Question: I have C# code that makes tabs.I have to combine 4 tabs into 1. at the bottom left here you can see:

Code for this: I think the issue is pinpointed to the grid row and grid column, as you can see there is overlap and the 4rth tab is not showing at all.
'''
<Button x:Class="TDashboard.Common.Modules.CNASummary.Views.CNASummaryTileView"
xmlns="http://schemas.microsoft.com/winfx/2006/xaml/presentation"
xmlns:x="http://schemas.microsoft.com/winfx/2006/xaml"
xmlns:mc="http://schemas.openxmlformats.org/markup-compatibility/2006"
xmlns:d="http://schemas.microsoft.com/expression/blend/2008"
xmlns:dx="http://schemas.devexpress.com/winfx/2008/xaml/core"
xmlns:vc="clr-namespace:Visifire.Charts;assembly=WPFVisifire.Charts"
mc:Ignorable="d"
d:DesignHeight="280"
d:DesignWidth="560"
MinHeight="{StaticResource TileMinHeight}"
MinWidth="{StaticResource TileMinWidth}"
MaxHeight="{StaticResource TileMaxHeight}"
MaxWidth="{StaticResource TileMaxWidth}"
Command="{Binding Command}"
Template="{StaticResource TileControlTemplate}">
<StackPanel Orientation="Vertical"
dx:ThemeManager.ThemeName="Office2007Blue">
<Grid>
<Grid.RowDefinitions>
<RowDefinition Height="120" />
<RowDefinition Height="120" />
</Grid.RowDefinitions>
<Grid.ColumnDefinitions>
<ColumnDefinition Width="260" />
<ColumnDefinition Width="260" />
</Grid.ColumnDefinitions>
<vc:Chart x:Name="CNAPoorEating"
Watermark="False"
Width="Auto"
Height="Auto"
VerticalContentAlignment="Stretch"
HorizontalContentAlignment="Stretch"
HorizontalAlignment="Stretch"
VerticalAlignment="Stretch"
MinHeight="60"
MinWidth="{StaticResource ChartMinWidth}"
CornerRadius="11,11,11,11"
RenderTransformOrigin="0.5,0.5"
FontSize="8"
Background="Transparent" Grid.Column="0" Grid.Row="0">
<vc:Chart.PlotArea>
<vc:PlotArea Background="#<PHONE>" />
</vc:Chart.PlotArea>
<vc:Chart.Titles>
<vc:Title Text="Num. Patients Poor Eating" />
</vc:Chart.Titles>
<vc:Chart.AxesX>
<vc:Axis IntervalType="Days"
ValueFormatString="MMM-d"
Interval="1">
<vc:Axis.AxisLabels>
<vc:AxisLabels Angle="0" />
</vc:Axis.AxisLabels>
</vc:Axis>
</vc:Chart.AxesX>
<vc:Chart.Series>
<vc:DataSeries RenderAs="Column"
DataSource="{Binding CNAPoorEatingData}"
XValueFormatString="MMM-d">
<vc:DataSeries.DataMappings>
<vc:DataMapping MemberName="XValue"
Path="Day" />
<vc:DataMapping MemberName="YValue"
Path="Count" />
</vc:DataSeries.DataMappings>
</vc:DataSeries>
</vc:Chart.Series>
</vc:Chart>
<vc:Chart x:Name="CNABathing"
Watermark="False"
Width="Auto"
Height="Auto"
VerticalContentAlignment="Stretch"
HorizontalContentAlignment="Stretch"
HorizontalAlignment="Stretch"
VerticalAlignment="Stretch"
MinHeight="60"
MinWidth="{StaticResource ChartMinWidth}"
CornerRadius="11,11,11,11"
RenderTransformOrigin="0.5,0.5"
FontSize="8"
Background="Transparent" Grid.Column="1" Grid.Row="0">
<vc:Chart.PlotArea>
<vc:PlotArea Background="#<PHONE>" />
</vc:Chart.PlotArea>
<vc:Chart.Titles>
<vc:Title Text="CNABathing" />
</vc:Chart.Titles>
<vc:Chart.AxesX>
<vc:Axis IntervalType="Days"
ValueFormatString="MMM-d"
Interval="1">
<vc:Axis.AxisLabels>
<vc:AxisLabels Angle="0" />
</vc:Axis.AxisLabels>
</vc:Axis>
</vc:Chart.AxesX>
<vc:Chart.Series>
<vc:DataSeries RenderAs="Column"
DataSource="{Binding CNABathingData}"
XValueFormatString="MMM-d">
<vc:DataSeries.DataMappings>
<vc:DataMapping MemberName="XValue"
Path="Day" />
<vc:DataMapping MemberName="YValue"
Path="Count" />
</vc:DataSeries.DataMappings>
</vc:DataSeries>
</vc:Chart.Series>
</vc:Chart>
<vc:Chart x:Name="CNABowel"
Watermark="False"
Width="Auto"
Height="Auto"
VerticalContentAlignment="Stretch"
HorizontalContentAlignment="Stretch"
HorizontalAlignment="Stretch"
VerticalAlignment="Stretch"
MinHeight="60"
MinWidth="{StaticResource ChartMinWidth}"
CornerRadius="11,11,11,11"
RenderTransformOrigin="0.5,0.5"
FontSize="8"
Background="Transparent" Grid.Column="2" Grid.Row="0">
<vc:Chart.PlotArea>
<vc:PlotArea Background="#<PHONE>" />
</vc:Chart.PlotArea>
<vc:Chart.Titles>
<vc:Title Text="CNABowel" />
</vc:Chart.Titles>
<vc:Chart.AxesX>
<vc:Axis IntervalType="Days"
ValueFormatString="MMM-d"
Interval="1">
<vc:Axis.AxisLabels>
<vc:AxisLabels Angle="0" />
</vc:Axis.AxisLabels>
</vc:Axis>
</vc:Chart.AxesX>
<vc:Chart.Series>
<vc:DataSeries RenderAs="Column"
DataSource="{Binding CNASource}"
XValueFormatString="MMM-d">
<vc:DataSeries.DataMappings>
<vc:DataMapping MemberName="XValue"
Path="Day" />
<vc:DataMapping MemberName="YValue"
Path="Count" />
</vc:DataSeries.DataMappings>
</vc:DataSeries>
</vc:Chart.Series>
</vc:Chart>
<vc:Chart x:Name="CNAIntakeVsOutput"
Watermark="False"
Width="Auto"
Height="Auto"
VerticalContentAlignment="Stretch"
HorizontalContentAlignment="Stretch"
HorizontalAlignment="Stretch"
VerticalAlignment="Stretch"
MinHeight="60"
MinWidth="{StaticResource ChartMinWidth}"
CornerRadius="11,11,11,11"
RenderTransformOrigin="0.5,0.5"
FontSize="8"
Background="Transparent" Grid.Column="2" Grid.Row="2">
<vc:Chart.PlotArea>
<vc:PlotArea Background="#<PHONE>" />
</vc:Chart.PlotArea>
<vc:Chart.Titles>
<vc:Title Text="CNAIntakeVsOutput" />
</vc:Chart.Titles>
<vc:Chart.AxesX>
<vc:Axis IntervalType="Days"
ValueFormatString="MMM-d"
Interval="1">
<vc:Axis.AxisLabels>
<vc:AxisLabels Angle="0" />
</vc:Axis.AxisLabels>
</vc:Axis>
</vc:Chart.AxesX>
<vc:Chart.Series>
<vc:DataSeries RenderAs="Column"
DataSource="{Binding Data}"
XValueFormatString="MMM-d">
<vc:DataSeries.DataMappings>
<vc:DataMapping MemberName="XValue"
Path="Day" />
<vc:DataMapping MemberName="YValue"
Path="Count" />
</vc:DataSeries.DataMappings>
</vc:DataSeries>
</vc:Chart.Series>
</vc:Chart>
</Grid>
</StackPanel>
</Button>
'''
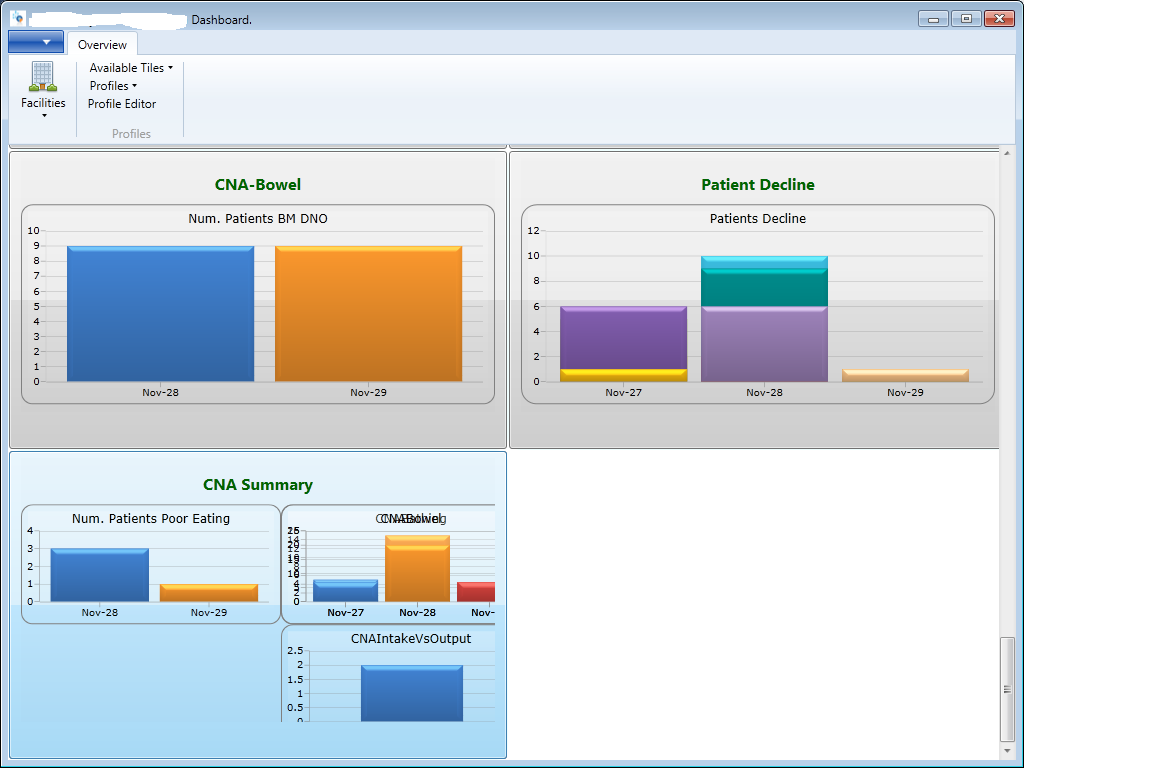
Answer: Grid Row and Column indexes start at 0. Since your grid is 2x2, the highest Column/Row index available is 1, but you have it set to 2 on 'CNAIntakeVsOutput' and 'CNABowel'
Since the specified Row/Column doesn't exist, the default position is 0, which means you have two objects on top of each other (take a closer look at the 2nd column in the 1st row)
Change your Grid.Row and Grid.Column on 'CNAIntakeVsOutput' and 'Grid.Column' on 'CNABowel' to 1 and it should render correctly.
I would also recommend using * size columns in your Grid, instead of aboslute ones, so they the entire object shows regardless of screen size.
'''
<Grid.RowDefinitions>
<RowDefinition Height="*" />
<RowDefinition Height="*" />
</Grid.RowDefinitions>
<Grid.ColumnDefinitions>
<ColumnDefinition Width="*" />
<ColumnDefinition Width="*" />
</Grid.ColumnDefinitions>
'''
This will make your Grid have two equally-size columns and two equally sized rows.